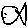
Label: fish